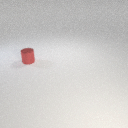
small red metal cylinder